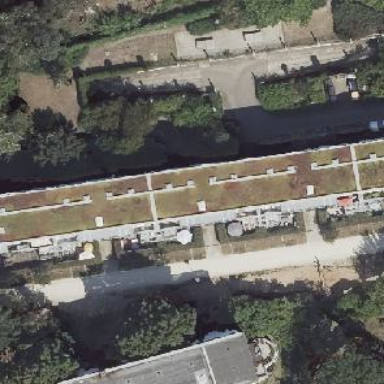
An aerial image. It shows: Building with apartments and flat roof.